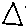
Label: triangle